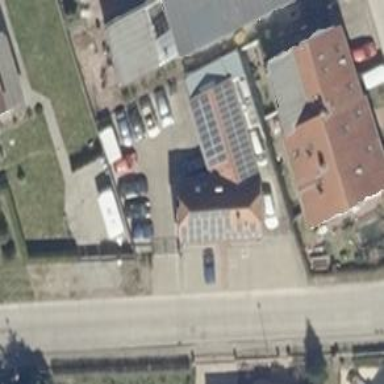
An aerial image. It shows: Ice cream stand or shop.